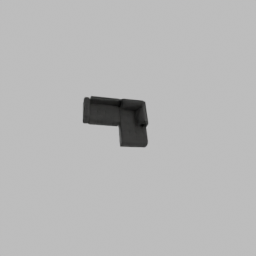
Label: furniture